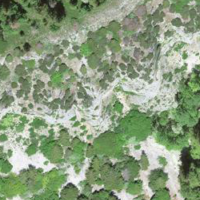
EUNIS habitat code: 44
Species observed at this site:
Sedum album